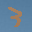
Label: 3